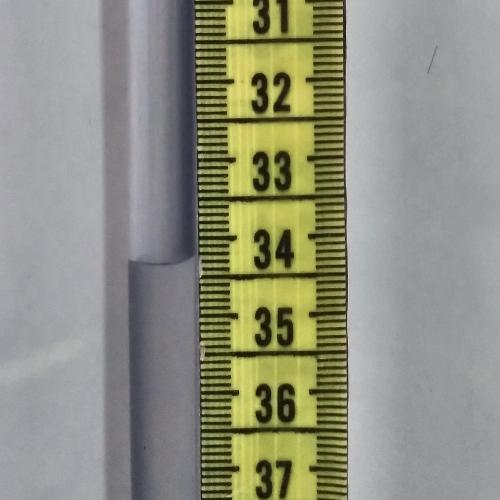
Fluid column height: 34.3 cm